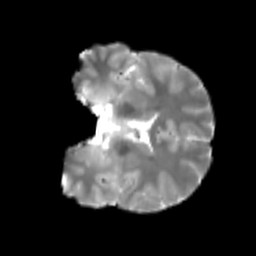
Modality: T2w
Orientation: coronal
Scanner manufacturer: siemens
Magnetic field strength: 3 T
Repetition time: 4 s
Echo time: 0.0594 s